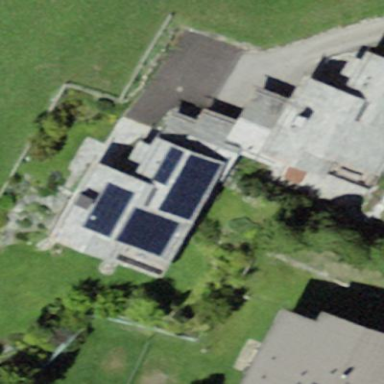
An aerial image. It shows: Solar power generator using photovoltaic panels.